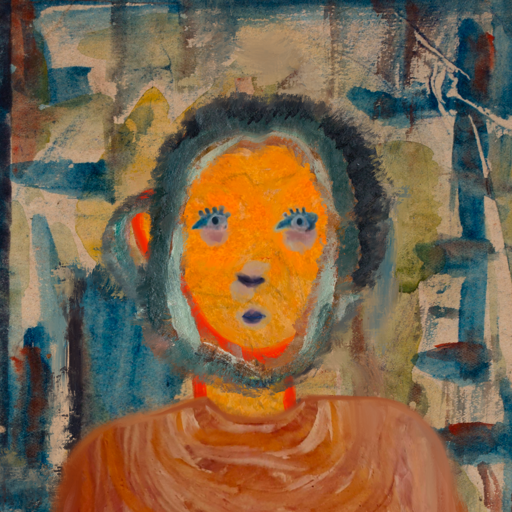
Background: Orphan, Head And Neck Front: Sisters, Face Front: Hill_Girl, Bust: Pious_Lady, Hair Front: Boggyland, Head Accessory: Blank, Second Necklace: Blank, Necklace: Blank, Baby: Blank